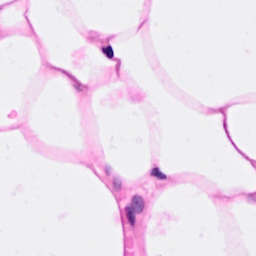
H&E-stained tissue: Breast